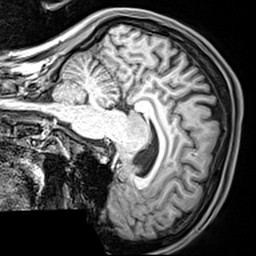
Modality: T1w
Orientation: sagittal
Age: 23
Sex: female
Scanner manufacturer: siemens
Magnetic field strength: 3 T
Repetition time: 2.4 s
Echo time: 0.0022 s